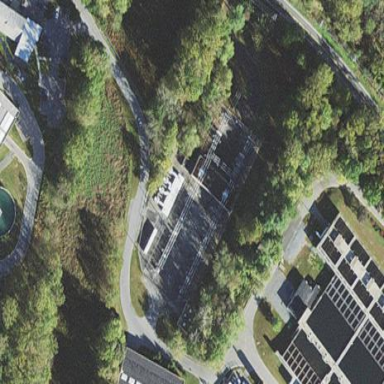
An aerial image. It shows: Industrial substation surrounded by fence.